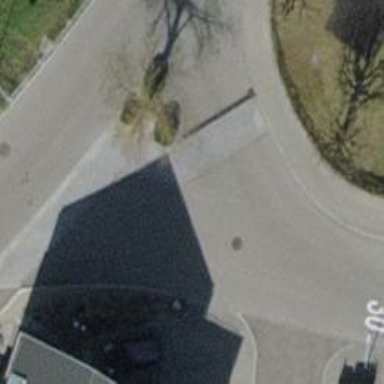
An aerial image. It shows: Residential road with asphalt surface and sidewalk on the left.